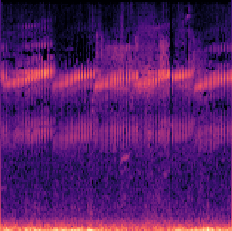
Sound class: Frog